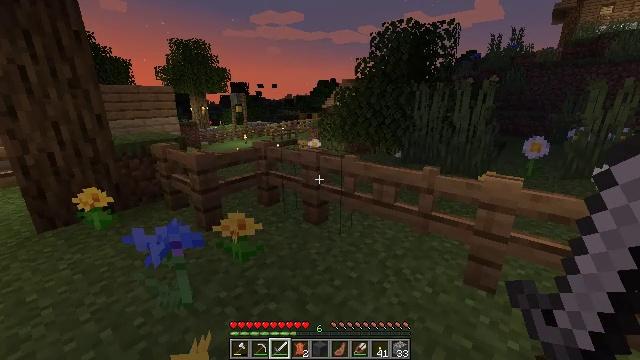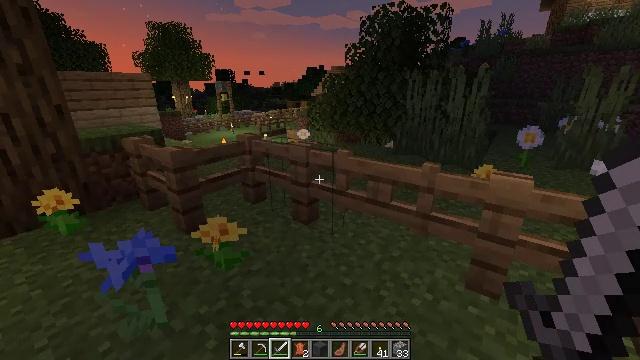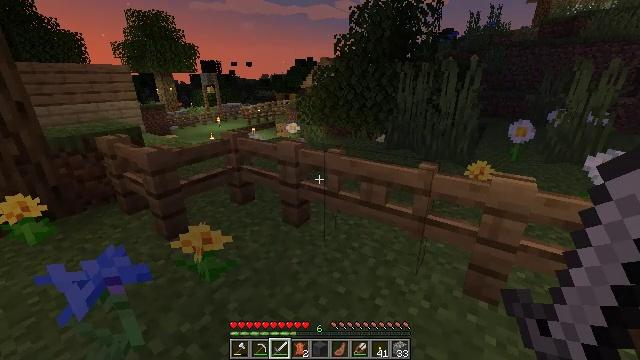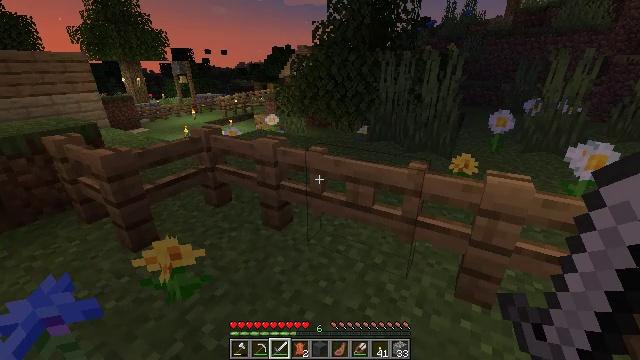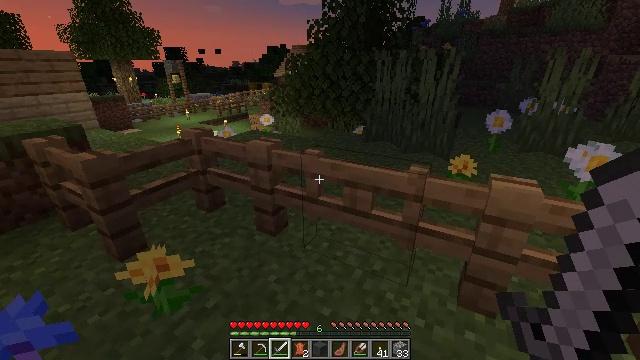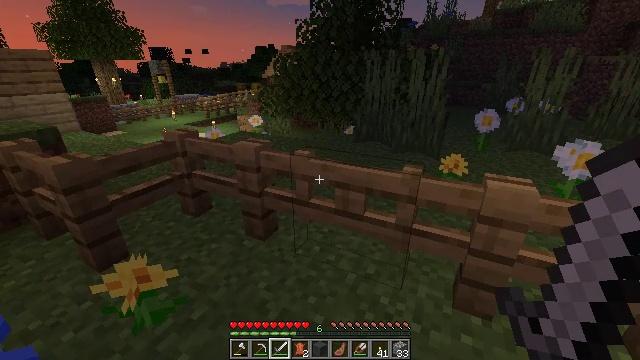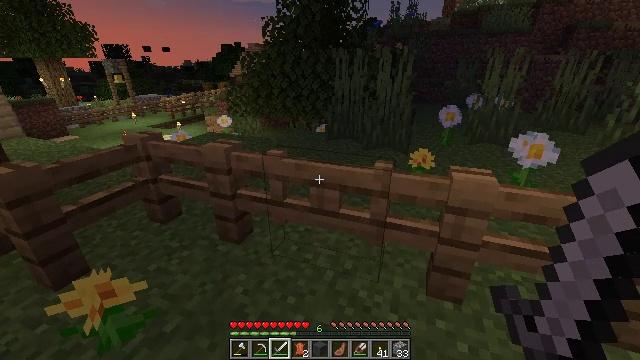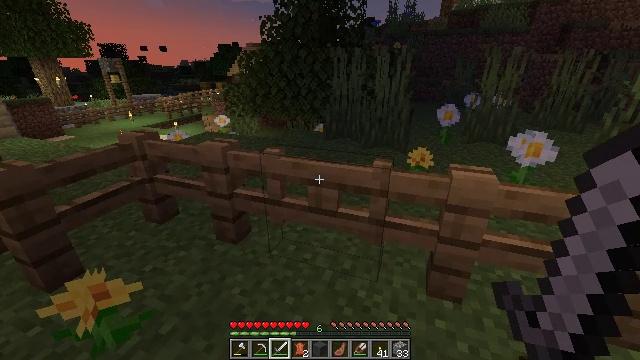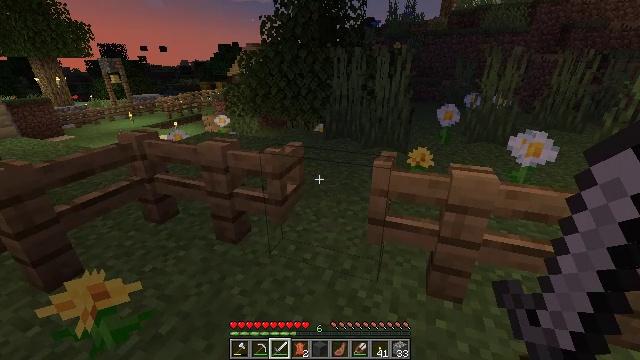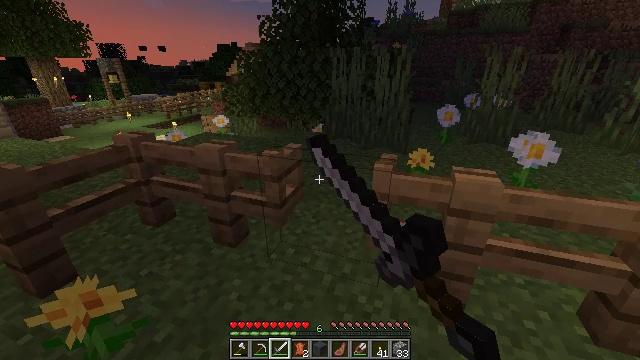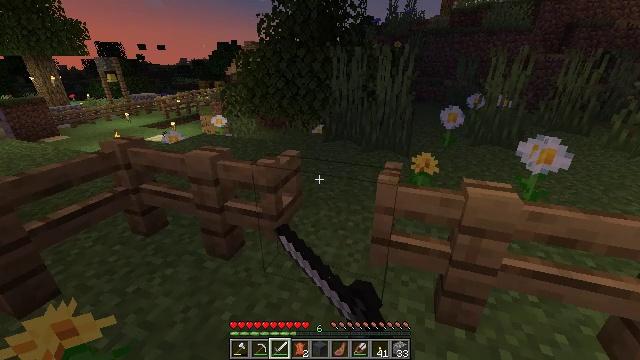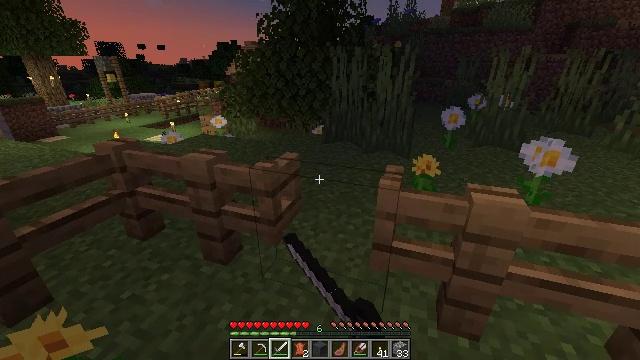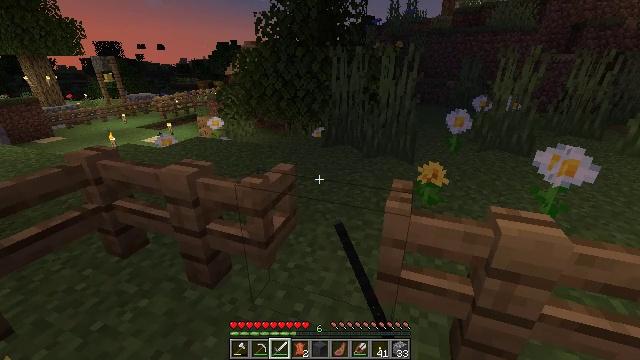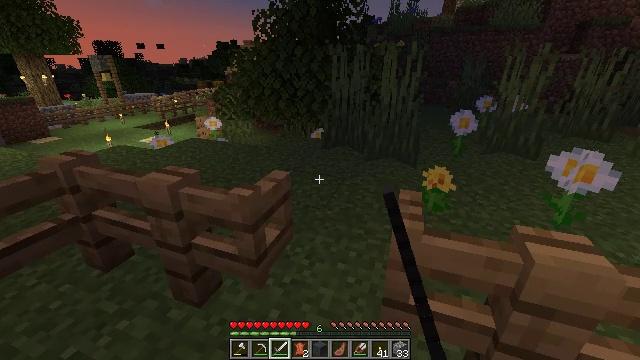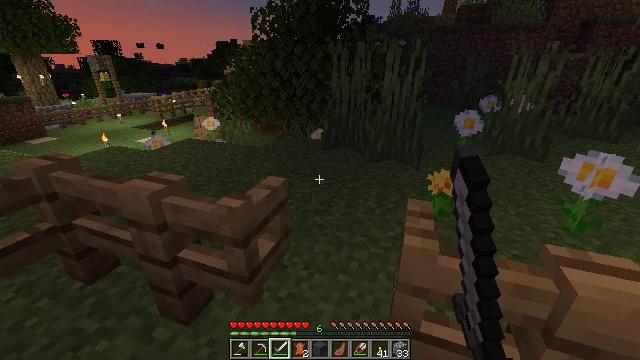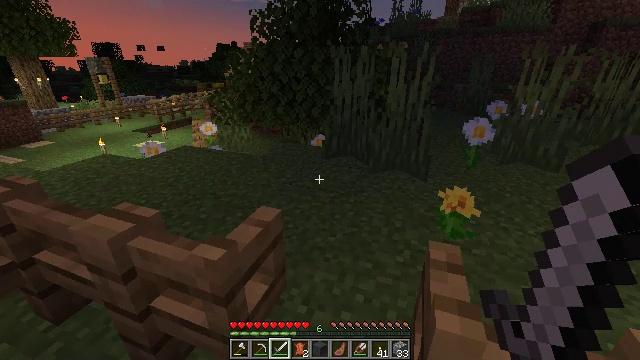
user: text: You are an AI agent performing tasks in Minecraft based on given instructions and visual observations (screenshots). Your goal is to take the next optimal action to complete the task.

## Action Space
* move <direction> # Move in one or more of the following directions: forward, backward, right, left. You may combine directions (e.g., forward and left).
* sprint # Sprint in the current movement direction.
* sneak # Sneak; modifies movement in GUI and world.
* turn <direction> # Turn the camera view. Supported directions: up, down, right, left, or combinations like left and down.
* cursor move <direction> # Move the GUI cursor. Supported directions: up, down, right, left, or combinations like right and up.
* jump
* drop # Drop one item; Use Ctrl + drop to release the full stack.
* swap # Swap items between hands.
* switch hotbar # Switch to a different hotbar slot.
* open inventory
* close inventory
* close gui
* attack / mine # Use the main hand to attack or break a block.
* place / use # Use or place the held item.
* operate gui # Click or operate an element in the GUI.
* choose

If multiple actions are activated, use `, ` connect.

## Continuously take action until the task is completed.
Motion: motion action
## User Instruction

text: Pull up beetroots from the soil.
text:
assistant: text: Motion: move forward, turn right and down
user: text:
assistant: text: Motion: move forward, turn right and down
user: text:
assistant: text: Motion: turn right and down
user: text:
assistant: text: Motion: turn right
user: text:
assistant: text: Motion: turn right
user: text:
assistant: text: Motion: turn right
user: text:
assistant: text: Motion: no_op
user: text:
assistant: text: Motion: use / place
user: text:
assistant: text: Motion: move forward, use / place
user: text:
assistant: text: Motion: move forward
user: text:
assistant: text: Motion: move forward
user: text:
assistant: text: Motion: move forward
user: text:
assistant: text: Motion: move forward
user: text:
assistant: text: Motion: move forward
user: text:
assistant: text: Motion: move forward
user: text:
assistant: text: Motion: move forward
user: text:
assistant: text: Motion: move forward, turn up
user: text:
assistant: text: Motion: move forward
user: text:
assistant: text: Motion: move forward
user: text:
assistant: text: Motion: move forward, turn up
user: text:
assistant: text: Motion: move forward, turn right and up
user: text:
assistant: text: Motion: move forward, turn right and up
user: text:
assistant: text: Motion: move forward, turn right
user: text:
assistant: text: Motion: move forward, turn right
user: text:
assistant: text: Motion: move forward, turn right
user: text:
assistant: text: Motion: move forward, turn right and down
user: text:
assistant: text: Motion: turn right and down
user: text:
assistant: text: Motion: turn right and down
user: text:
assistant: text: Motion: turn right
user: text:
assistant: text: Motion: turn right